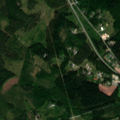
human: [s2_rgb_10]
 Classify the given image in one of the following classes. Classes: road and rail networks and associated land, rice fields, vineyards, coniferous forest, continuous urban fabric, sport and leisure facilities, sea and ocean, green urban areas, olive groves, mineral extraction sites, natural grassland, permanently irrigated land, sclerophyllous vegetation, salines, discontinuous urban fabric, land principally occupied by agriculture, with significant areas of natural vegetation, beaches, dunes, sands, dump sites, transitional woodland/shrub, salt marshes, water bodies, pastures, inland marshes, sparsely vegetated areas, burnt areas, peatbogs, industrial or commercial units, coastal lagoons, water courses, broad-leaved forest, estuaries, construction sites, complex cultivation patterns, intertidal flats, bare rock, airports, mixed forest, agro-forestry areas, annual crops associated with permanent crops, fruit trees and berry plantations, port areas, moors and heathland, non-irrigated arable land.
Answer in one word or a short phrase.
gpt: coniferous forest, mixed forest, transitional woodland/shrub